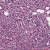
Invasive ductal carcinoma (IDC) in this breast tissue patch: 1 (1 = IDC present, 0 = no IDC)